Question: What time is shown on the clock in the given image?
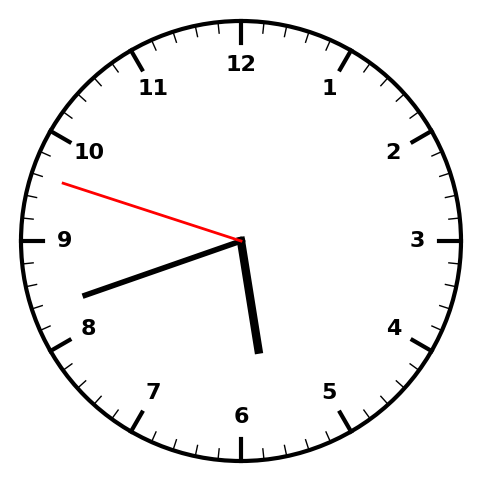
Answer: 05:41:48